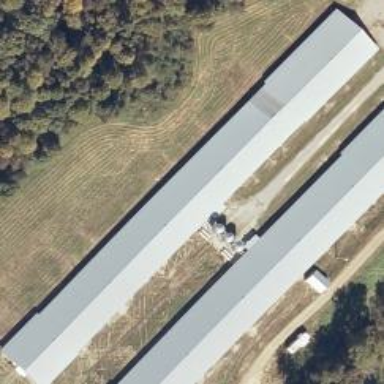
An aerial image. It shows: Farm auxiliary building.